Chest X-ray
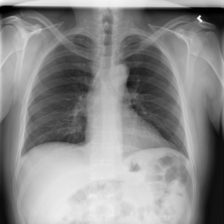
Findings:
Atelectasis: negative
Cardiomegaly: negative
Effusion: negative
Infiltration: positive
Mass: negative
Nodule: negative
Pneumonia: negative
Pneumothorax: negative
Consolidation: negative
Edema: negative
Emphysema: negative
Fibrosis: negative
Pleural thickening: negative
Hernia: negative